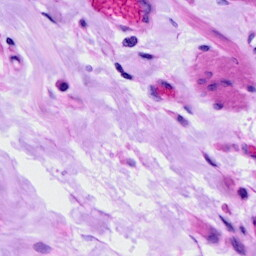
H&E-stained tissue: Ovarian